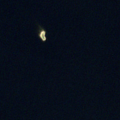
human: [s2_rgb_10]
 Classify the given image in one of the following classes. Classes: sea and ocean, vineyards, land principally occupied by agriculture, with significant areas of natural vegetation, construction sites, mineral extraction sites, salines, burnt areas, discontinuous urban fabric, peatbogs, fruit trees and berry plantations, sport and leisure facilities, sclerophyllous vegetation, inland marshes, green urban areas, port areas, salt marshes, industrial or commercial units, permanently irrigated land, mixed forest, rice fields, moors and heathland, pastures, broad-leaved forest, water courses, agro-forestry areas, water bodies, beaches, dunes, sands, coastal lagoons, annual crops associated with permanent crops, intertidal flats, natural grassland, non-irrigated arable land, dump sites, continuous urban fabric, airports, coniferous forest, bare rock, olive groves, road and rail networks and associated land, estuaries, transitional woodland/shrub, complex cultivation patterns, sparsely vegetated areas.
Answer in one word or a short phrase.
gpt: sea and ocean